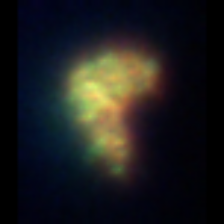
Taxon: Unknown_detritus
Group: Unknown